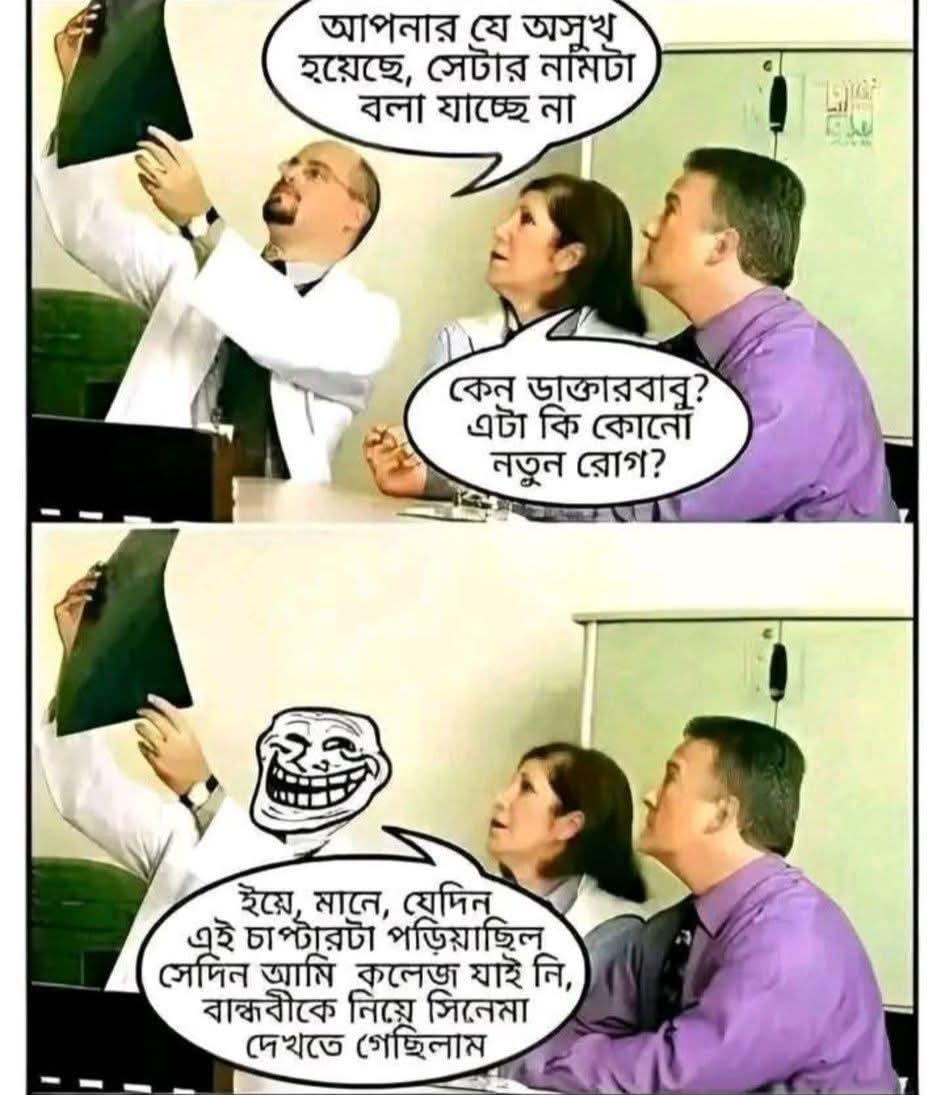
Text: আপনার যে অসুখ হয়েছে, সেটার নমিটা বলা যাচ্ছে না
কেন ডাক্তারবাবু? এটা কি কোনো নতুন রোগ?
ইয়ে, মানে, যেদিন এই চাপ্টারটা পড়িয়াছিল সেদিন আমি কলেজ যাই নি, বান্ধবীকে নিয়ে সিনেমা দেখতে গেছিলাম
Label: Non Hate